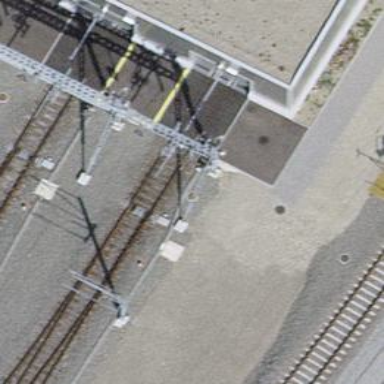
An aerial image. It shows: Railway yard with electrified tracks and single track.